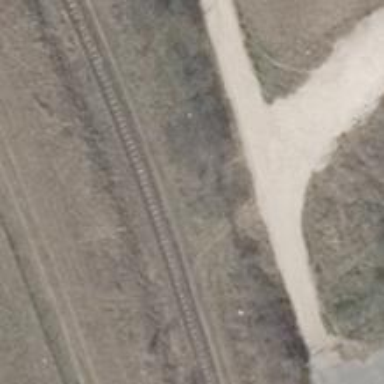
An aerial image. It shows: Track with grade3 tracktype.